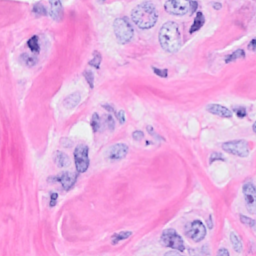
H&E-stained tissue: Breast